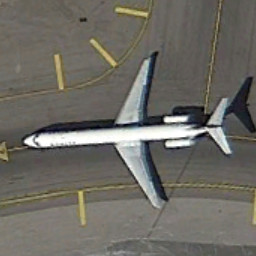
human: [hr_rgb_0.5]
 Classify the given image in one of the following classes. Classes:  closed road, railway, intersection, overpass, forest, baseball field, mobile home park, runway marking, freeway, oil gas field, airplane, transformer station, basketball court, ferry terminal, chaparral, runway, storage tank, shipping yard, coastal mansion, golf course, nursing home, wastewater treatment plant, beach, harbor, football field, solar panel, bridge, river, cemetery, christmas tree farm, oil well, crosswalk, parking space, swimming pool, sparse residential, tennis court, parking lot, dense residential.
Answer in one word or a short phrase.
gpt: airplane